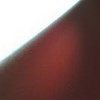
Label: sunburn